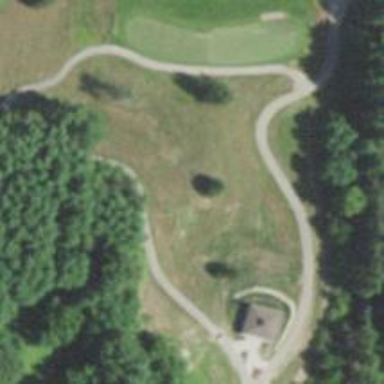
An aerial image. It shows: High-quality path for golf carts on grade 1 tracktype.